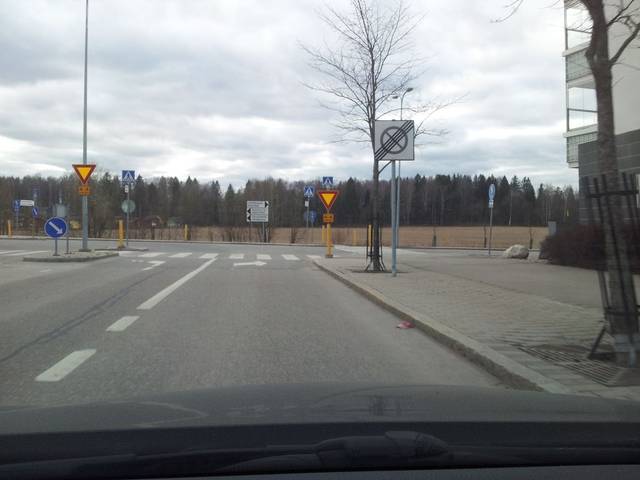
Region: Finland
Coordinates: 60.214, 24.801